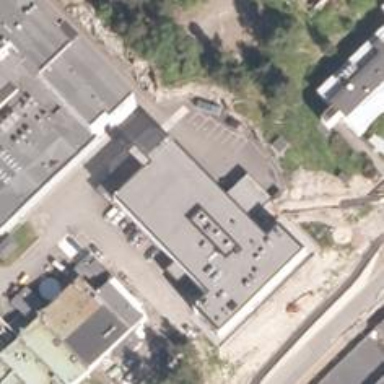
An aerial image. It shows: Healthcare clinic.